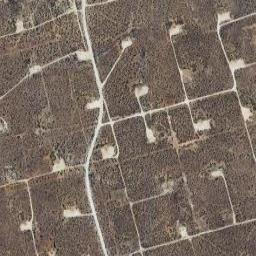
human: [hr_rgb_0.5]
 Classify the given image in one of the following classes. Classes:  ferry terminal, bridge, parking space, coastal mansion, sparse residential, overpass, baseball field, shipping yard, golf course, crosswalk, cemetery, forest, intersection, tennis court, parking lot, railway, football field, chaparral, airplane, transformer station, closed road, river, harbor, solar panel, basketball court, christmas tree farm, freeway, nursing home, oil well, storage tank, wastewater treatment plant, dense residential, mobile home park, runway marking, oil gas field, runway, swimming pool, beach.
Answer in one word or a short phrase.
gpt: oil gas field